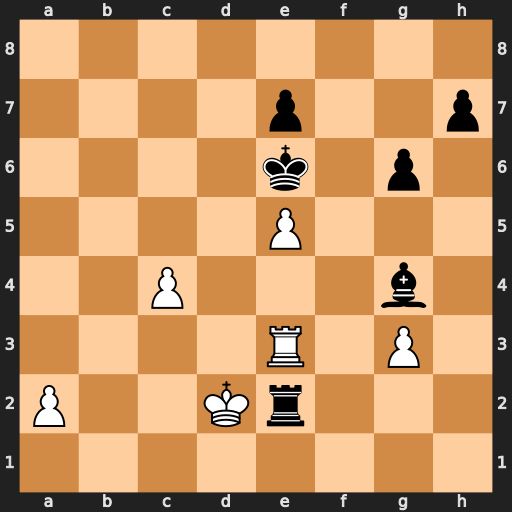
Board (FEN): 8/4p2p/4k1p1/4P3/2P3b1/4R1P1/P2Kr3/8
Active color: w
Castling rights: -
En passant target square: -
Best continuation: Rxe2 Bxe2 Kxe2